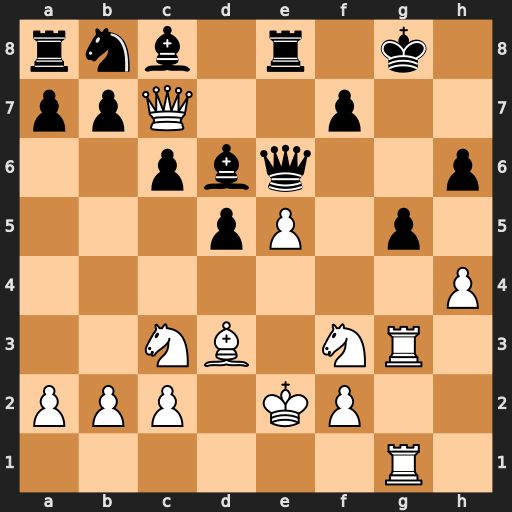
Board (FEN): rnb1r1k1/ppQ2p2/2pbq2p/3pP1p1/7P/2NB1NR1/PPP1KP2/6R1
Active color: w
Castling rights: -
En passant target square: -
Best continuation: Nxg5 Qg4+ Rxg4 Bxg4+ Rxg4 Bxc7 Ne6+ Kh8 Nxc7